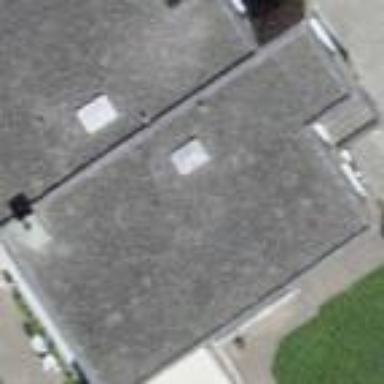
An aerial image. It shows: Simple and straightforward house.